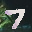
Label: 7